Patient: sex M, age 80
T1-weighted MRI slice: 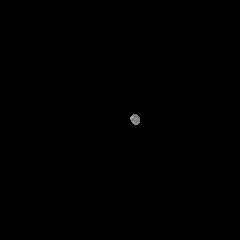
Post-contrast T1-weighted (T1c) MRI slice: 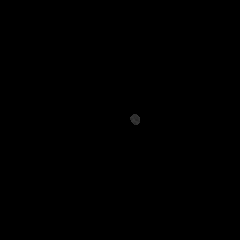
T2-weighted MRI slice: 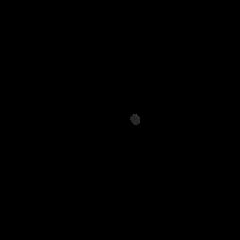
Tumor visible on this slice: no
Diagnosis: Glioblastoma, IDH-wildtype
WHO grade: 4